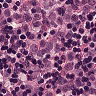
Metastatic tissue present: yes